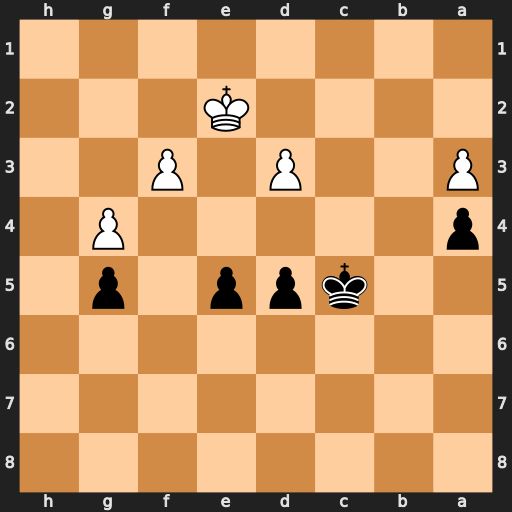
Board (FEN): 8/8/8/2kpp1p1/p5P1/P2P1P2/4K3/8
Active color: b
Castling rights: -
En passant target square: -
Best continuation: Kd4 Kd2 e4 dxe4 dxe4 fxe4 Kxe4